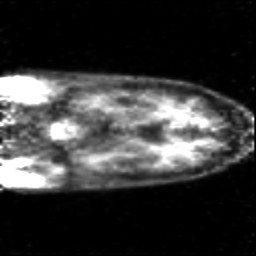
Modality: PET
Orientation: coronal
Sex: female
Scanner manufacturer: siemens